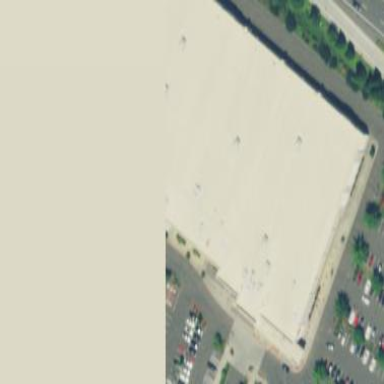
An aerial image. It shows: Department store building.